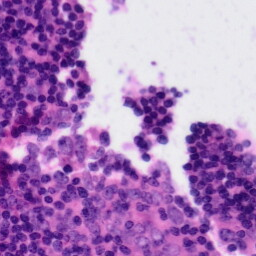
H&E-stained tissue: Tonsil